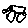
Label: car